Brain MRI, t1w sequence, axial 2D slice.
Patient: age 28, sex M, weight 78 kg, height 1.78 m
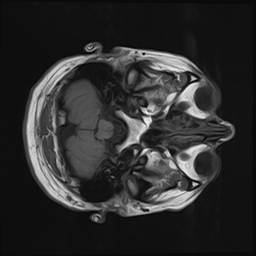